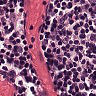
Metastatic tissue present: no